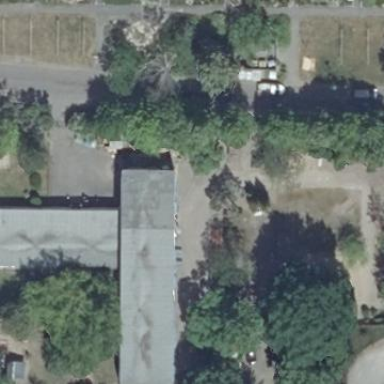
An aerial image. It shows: Kindergarten.